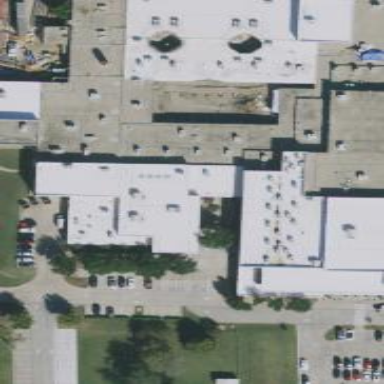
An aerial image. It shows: School building.